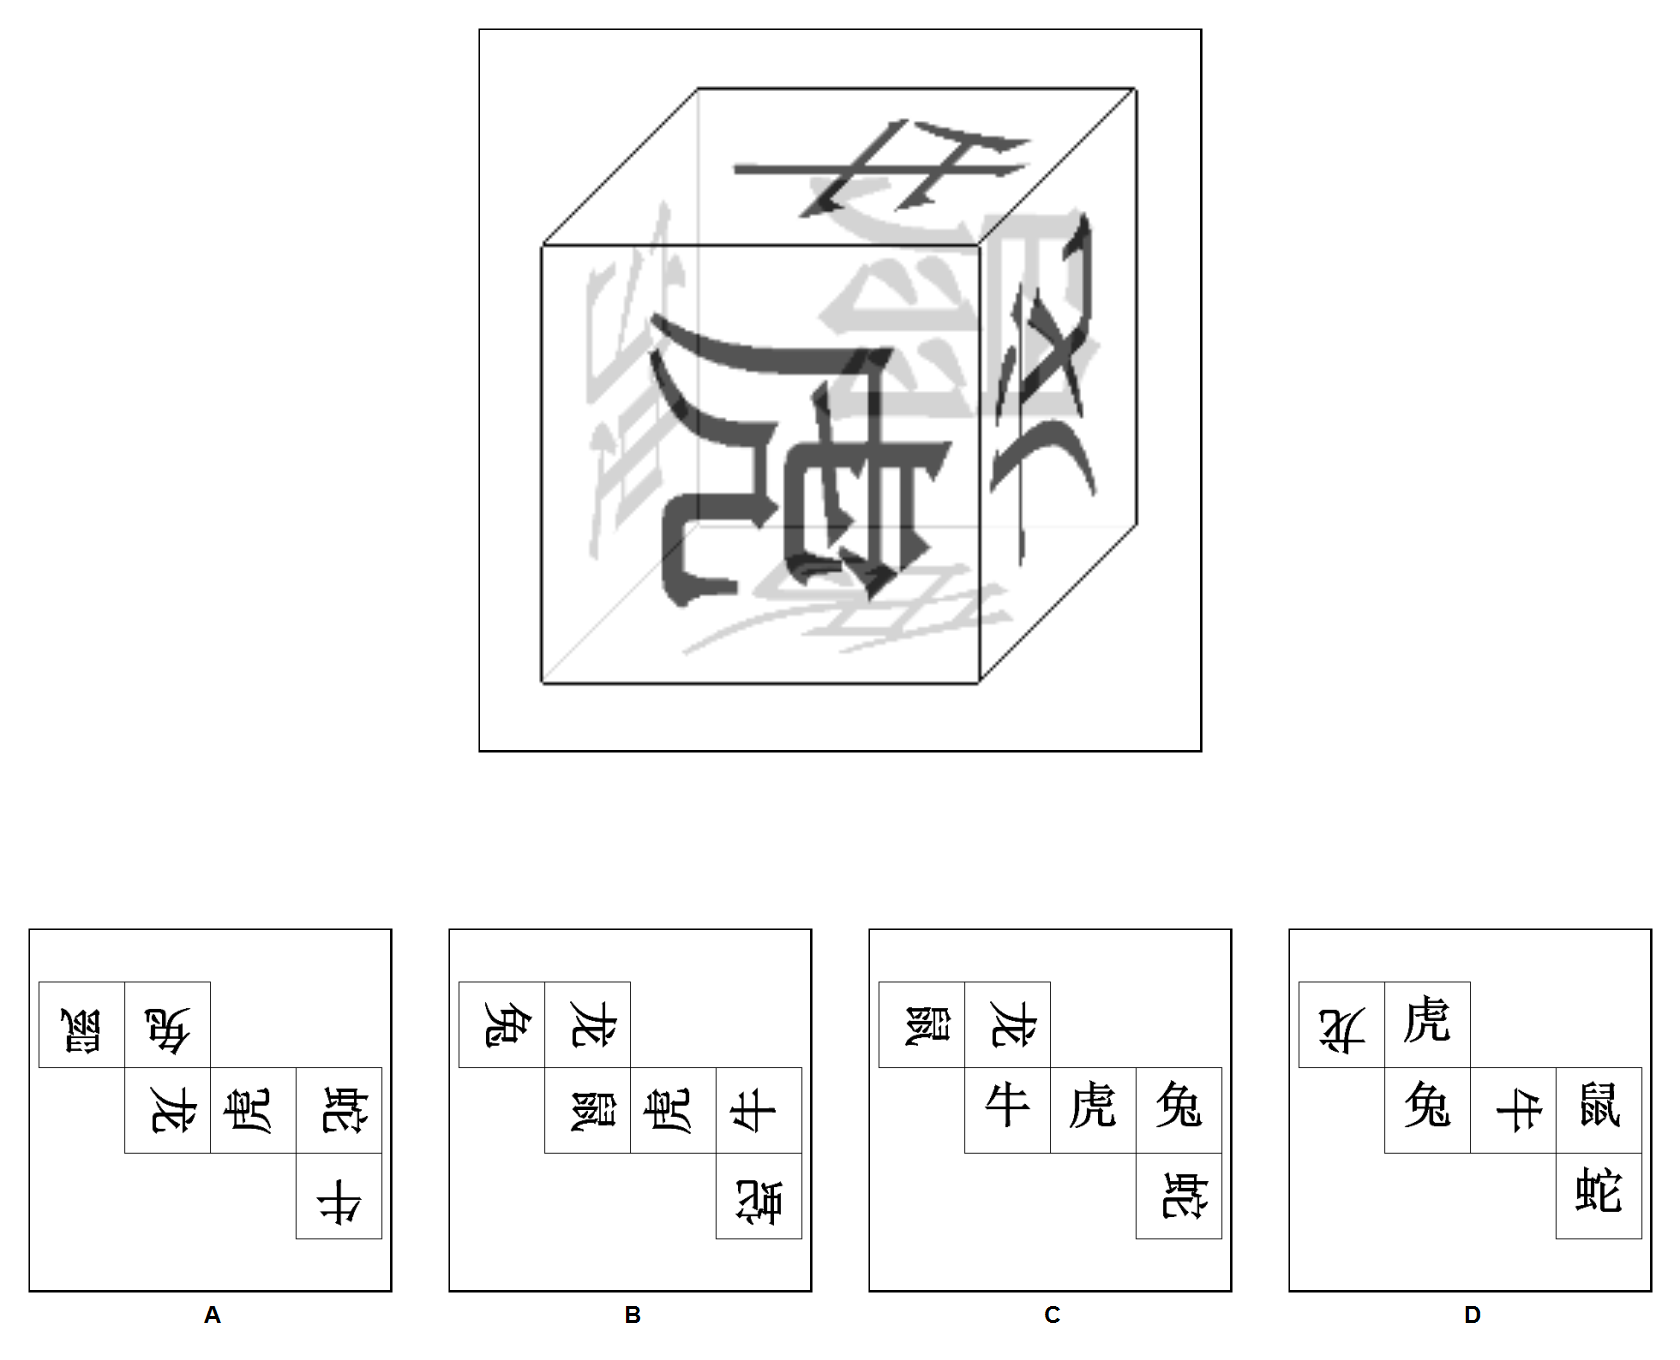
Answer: C